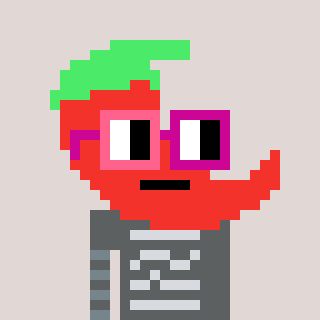
a pixel art character with square pink and red glasses, a chilli-shaped head and a bege-colored body on a warm background